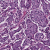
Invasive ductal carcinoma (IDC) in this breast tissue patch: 1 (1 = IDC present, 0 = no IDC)